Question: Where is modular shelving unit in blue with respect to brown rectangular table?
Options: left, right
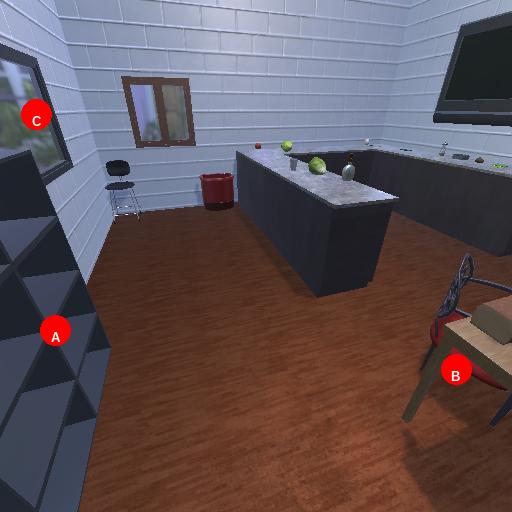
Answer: left